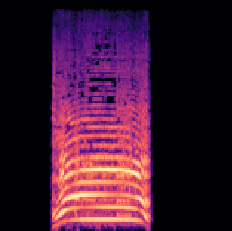
Sound class: Cow